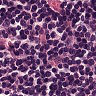
Metastatic tissue present: no